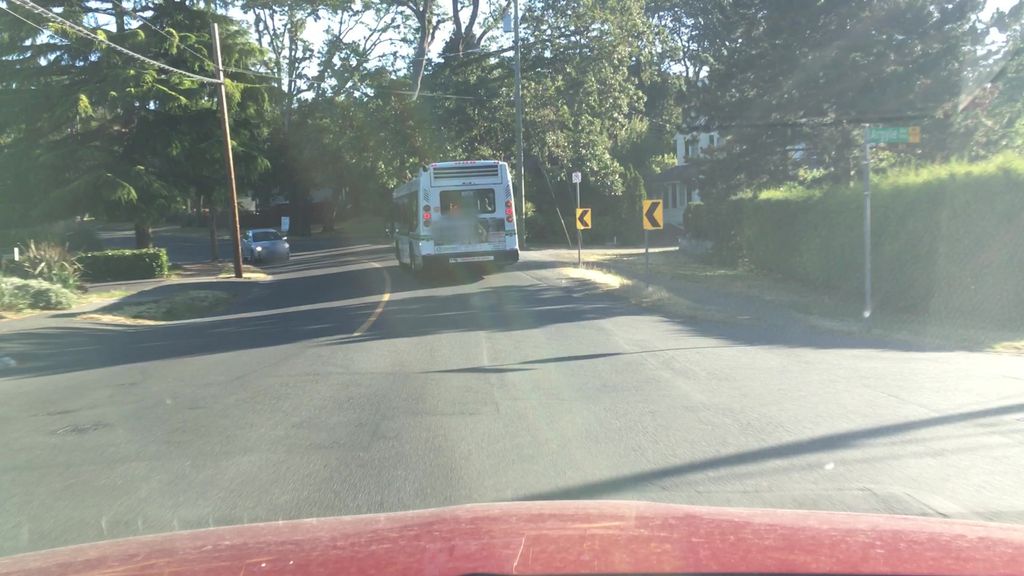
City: victoria